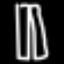
Label: pants